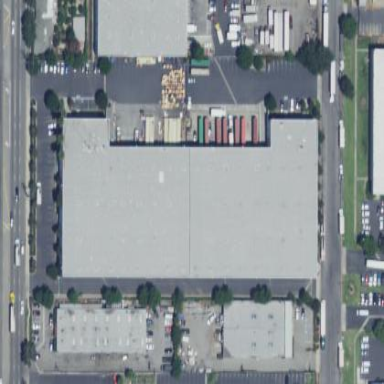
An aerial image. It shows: Warehouse.